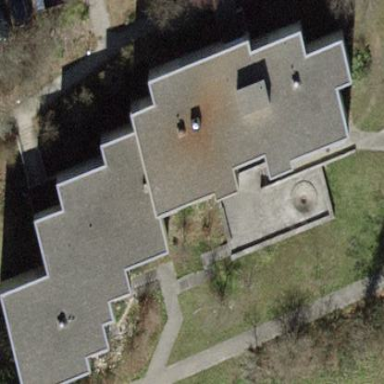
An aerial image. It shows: Flat-roofed apartment building.